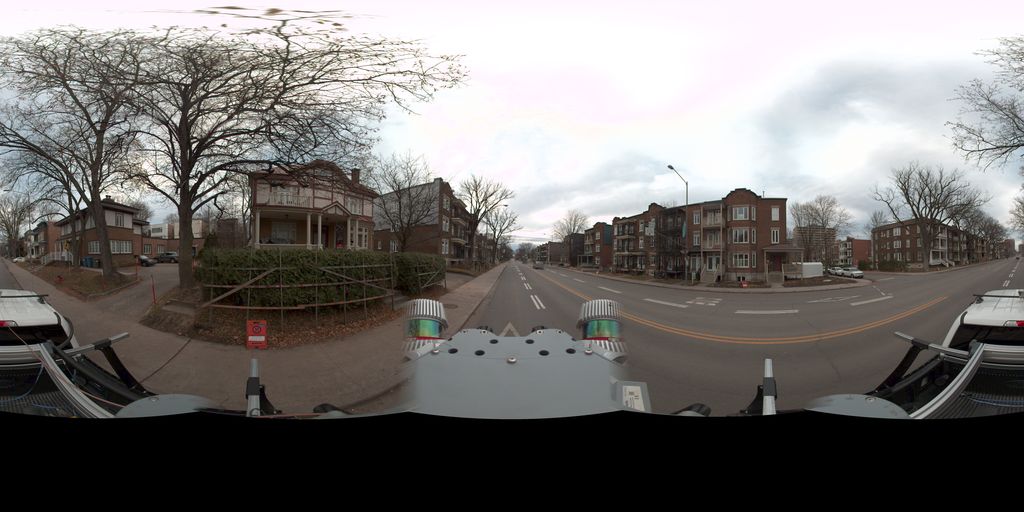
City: quebec_city